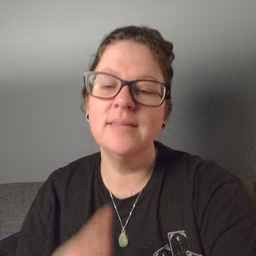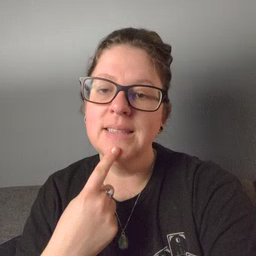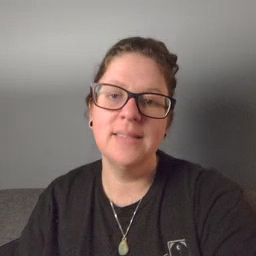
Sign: say